Question: I am trying to compare two <URL> coefficient from the same panel regression used over two different time periods in order to confirm the statistical significance of difference. Therefore, running my panel regression first with observations over 2007-2009, I get an estimate of one coefficient I am interested in to compare with the estimate of the same coefficient obtained from the same panel model applied over the period 2010-2017.
Based on <URL> distribution and I don't understand if and how I can interpret that or not.
In <URL>, I did the following:
'''
linearHypothesis(reg.pannel.recession.fe, "Exp_Fri=0.311576")
'''
where 'reg.pannel.recession.fe' is the panel regression over the period 2007-2009, 'Exp_Fri' is the coefficient of this regression I want to compare, '0.311576' is the estimated coefficient over the period 2010-2017.
I get the following results using 'linearHypothesis()':

How can I interpret that? Should I use another function as it is <URL> objects?
Thank you very much for your help.
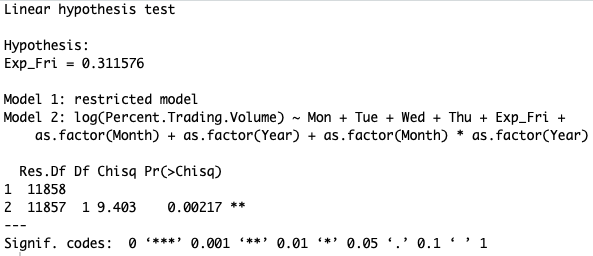
Answer: You get a F test in that example because as stated in the vignette:
> The method for "lm" objects calls the default method, but it changes
the
default test to "F" [...]
You can also set the test to F, but basically linearHypothesis works whenever the standard error of the coefficient can be estimated from the variance-covariance matrix, as also said in the vignette:
> The default method will work with any model
object for which the coefficient vector can be retrieved by 'coef'
and the coefficient-covariance matrix by 'vcov' (otherwise the
argument 'vcov.' has to be set explicitly)
So using an example from the package:
'''
library(plm)
data(Grunfeld)
wi <- plm(inv ~ value + capital,
data = Grunfeld, model = "within", effect = "twoways")
linearHypothesis(wi,"capital=0.3",test="F")
Linear hypothesis test
Hypothesis:
capital = 0.3
Model 1: restricted model
Model 2: inv ~ value + capital
Res.Df Df F Pr(>F)
1 170
2 169 1 6.4986 0.01169 *
---
Signif. codes: 0 '***' 0.001 '**' 0.01 '*' 0.05 '.' 0.1 ' ' 1
linearHypothesis(wi,"capital=0.3")
Linear hypothesis test
Hypothesis:
capital = 0.3
Model 1: restricted model
Model 2: inv ~ value + capital
Res.Df Df Chisq Pr(>Chisq)
1 170
2 169 1 6.4986 0.0108 *
---
Signif. codes: 0 '***' 0.001 '**' 0.01 '*' 0.05 '.' 0.1 ' ' 1
'''
And you can also use a t.test:
'''
tested_value = 0.3
BETA = coefficients(wi)["capital"]
SE = coefficients(summary(wi))["capital",2]
tstat = (BETA- tested_value)/SE
pvalue = as.numeric(2*pt(-tstat,wi$df.residual))
pvalue
[1] 0.<PHONE>
'''